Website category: game
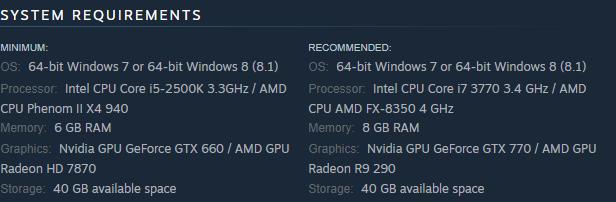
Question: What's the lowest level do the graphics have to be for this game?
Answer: Nvidia GPU GeForce GTX 660 / AMD GPU Radeon HD 7870

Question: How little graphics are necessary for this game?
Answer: Nvidia GPU GeForce GTX 660 / AMD GPU Radeon HD 7870

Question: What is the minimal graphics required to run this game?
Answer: Nvidia GPU GeForce GTX 660 / AMD GPU Radeon HD 7870

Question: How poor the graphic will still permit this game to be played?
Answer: Nvidia GPU GeForce GTX 660 / AMD GPU Radeon HD 7870

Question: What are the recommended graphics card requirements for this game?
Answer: Nvidia GPU GeForce GTX 770 / AMD GPU Radeon R9 290

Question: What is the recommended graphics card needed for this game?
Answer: Nvidia GPU GeForce GTX 770 / AMD GPU Radeon R9 290

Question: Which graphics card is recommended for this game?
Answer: Nvidia GPU GeForce GTX 770 / AMD GPU Radeon R9 290

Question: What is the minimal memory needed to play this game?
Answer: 6 GB RAM

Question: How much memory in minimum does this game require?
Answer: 6 GB RAM

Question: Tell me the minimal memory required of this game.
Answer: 6 GB RAM

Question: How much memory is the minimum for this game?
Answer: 6 GB RAM

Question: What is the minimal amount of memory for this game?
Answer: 6 GB RAM

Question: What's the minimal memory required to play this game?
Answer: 6 GB RAM

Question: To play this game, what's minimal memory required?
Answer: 6 GB RAM

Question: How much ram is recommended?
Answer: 8 GB RAM

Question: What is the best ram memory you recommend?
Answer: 8 GB RAM

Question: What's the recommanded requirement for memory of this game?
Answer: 8 GB RAM

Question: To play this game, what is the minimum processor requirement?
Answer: Intel CPU Core i5-2500K 3.3GHz / AMD CPU Phenom II X4 940

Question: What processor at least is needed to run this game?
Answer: Intel CPU Core i5-2500K 3.3GHz / AMD CPU Phenom II X4 940

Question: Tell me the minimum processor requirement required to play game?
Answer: Intel CPU Core i5-2500K 3.3GHz / AMD CPU Phenom II X4 940

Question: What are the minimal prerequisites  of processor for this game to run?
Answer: Intel CPU Core i5-2500K 3.3GHz / AMD CPU Phenom II X4 940

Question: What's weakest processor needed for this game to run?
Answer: Intel CPU Core i5-2500K 3.3GHz / AMD CPU Phenom II X4 940

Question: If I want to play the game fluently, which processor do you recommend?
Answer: Intel CPU Core i7 3770 3.4 GHz / AMD CPU AMD FX-8350 4 GHz

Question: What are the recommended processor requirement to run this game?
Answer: Intel CPU Core i7 3770 3.4 GHz / AMD CPU AMD FX-8350 4 GHz

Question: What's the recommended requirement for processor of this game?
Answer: Intel CPU Core i7 3770 3.4 GHz / AMD CPU AMD FX-8350 4 GHz

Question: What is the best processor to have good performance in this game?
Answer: Intel CPU Core i7 3770 3.4 GHz / AMD CPU AMD FX-8350 4 GHz

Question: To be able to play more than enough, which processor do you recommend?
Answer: Intel CPU Core i7 3770 3.4 GHz / AMD CPU AMD FX-8350 4 GHz